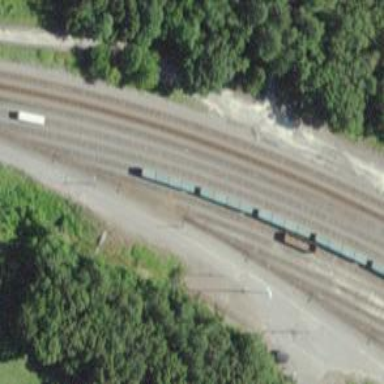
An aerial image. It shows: Railway track.